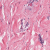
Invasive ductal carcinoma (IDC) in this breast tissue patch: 0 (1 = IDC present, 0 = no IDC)